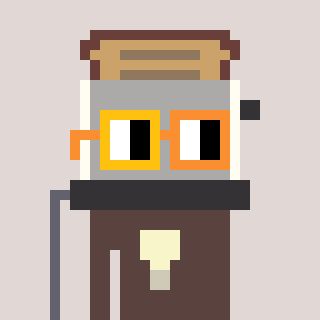
a pixel art character with square yellow and orange glasses, a toaster-shaped head and a darkbrown-colored body on a warm background